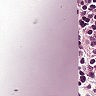
Metastatic tissue present: no